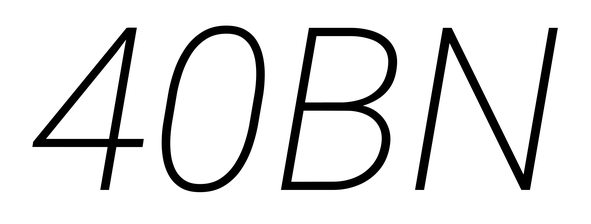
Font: Roboto-Italic_ExtraLight_Italic